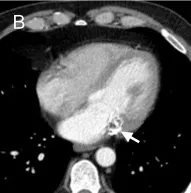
2D echocardiography and multi-slice CT findings. Transverse.
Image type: radiology (ct)